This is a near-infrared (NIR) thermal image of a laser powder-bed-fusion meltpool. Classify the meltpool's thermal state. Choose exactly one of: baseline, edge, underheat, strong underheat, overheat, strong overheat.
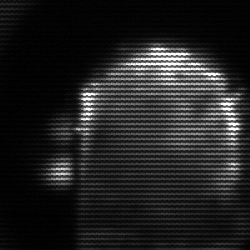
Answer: baseline